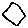
Label: hexagon